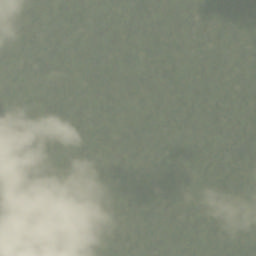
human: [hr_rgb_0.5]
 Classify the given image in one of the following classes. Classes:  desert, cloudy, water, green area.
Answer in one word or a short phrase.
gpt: cloudy